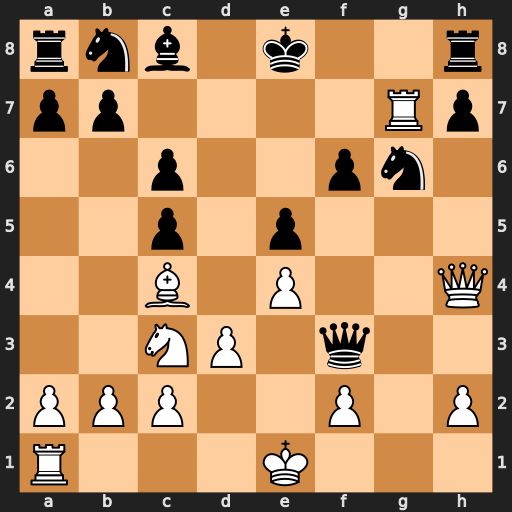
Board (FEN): rnb1k2r/pp4Rp/2p2pn1/2p1p3/2B1P2Q/2NP1q2/PPP2P1P/R3K3
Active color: w
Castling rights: Qkq
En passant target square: -
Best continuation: Rxg6 hxg6 Qxh8+